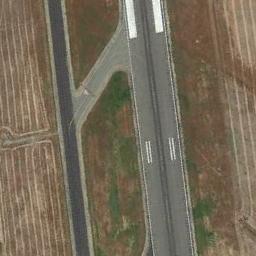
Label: runway